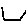
Label: hexagon